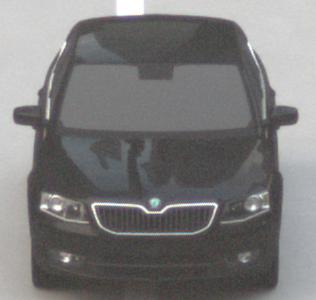
Make: Skoda
Model: Octavia 1.2 TSI
Detailed model: Octavia (III) Limousine
Model produced from: 2013/02
Model produced until: 2015/04
Doors: 5
Color: black
Road condition: dry road
Daytime: morning or afternoon
Contrast: low contrast